Field crop: tomato
Growth stage: 2
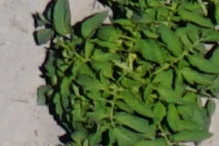
Species: tomato